Interaction volume radius: 5 \u00c5
Interaction volume height: 30 \u00c5
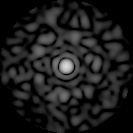
Disorder parameter: 0.8292